Here is the envelope spectrum of one vibration snapshot from a rolling-element bearing, with each characteristic fault-frequency family marked on the frequency axis. Classify the bearing condition as one of: normal, inner_race, outer_race, ball.
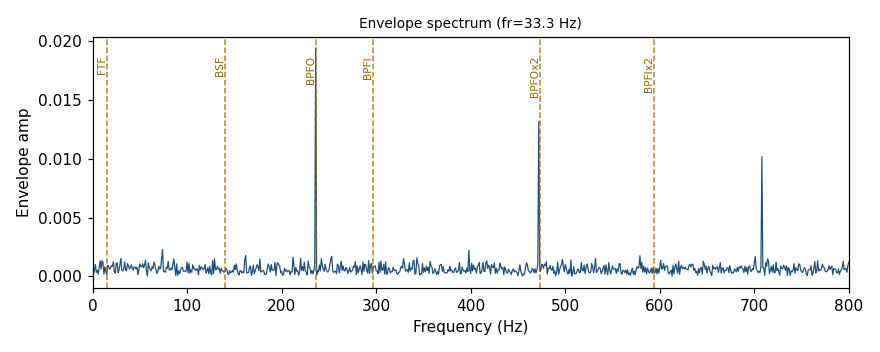
Answer: outer_race